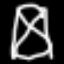
Label: hourglass